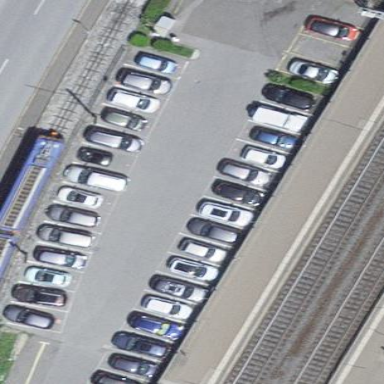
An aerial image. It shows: Parking area specifically designed for train park and ride services. The surface is designated for this purpose.